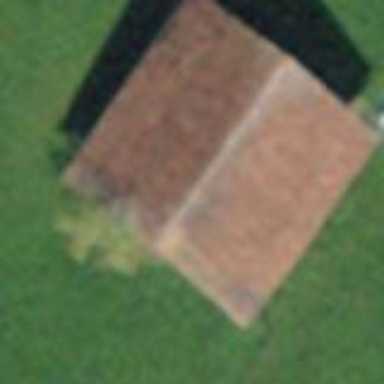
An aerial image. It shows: Rural barn.